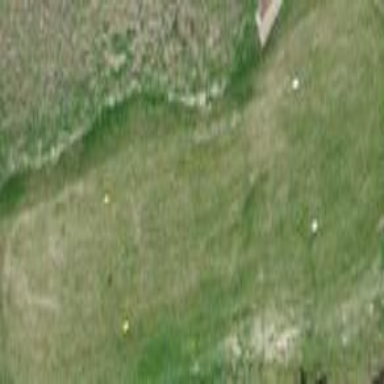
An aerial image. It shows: Golf tee.